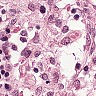
Metastatic tissue present: no